Question: I have a winform C# SQL app in that i'm trying to fetch data from a table using following query
'''
fth.CommandText = "
Select Enrollment_No, Student_Name
from Final_Result_Master
where Sub_1=@Sub
and Sub_1_stat=@sta Or Sub_2=@Sub
and Sub_2_stat=@sta Or Sub_3=@Sub
and Sub_3_stat=@sta Or Sub_4=@Sub
and Sub_4_stat=@sta Or Sub_5=@Sub
and Sub_5_stat=@sta Or Sub_6=@Sub
and Sub_6_stat=@sta Or Sub_7=@Sub
and Sub_7_stat=@sta Or Sub_8=@Sub
and Sub_8_stat=@sta Or Sub_9=@Sub
and Sub_9_stat=@sta Or Sub_10=@Sub
and Sub_10_stat=@sta Or Sub_11=@Sub
and Sub_11_stat=@sta Or Sub_12=@Sub
and Sub_12_stat=@sta";
'''
after wards i'm displaying it in a data gridview.
But the problem is that the data grid view only has column names i.e Enrollment_No and Student_Name and there is no other data withing the grid
refer image

I tried to execute the same query in SSMS and it gave me output e.g 4 enrollment No's and 4 Names.
But c# commandtext does not return any rows...
What could be the problem???
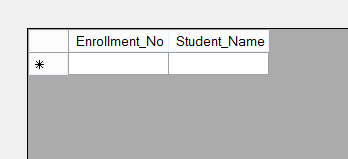
Answer: You need to use brackets properly when combining 'AND' and 'OR' in 'WHERE' clause:
Try this:
'''
fth.CommandText = "Select Enrollment_No, Student_Name
from Final_Result_Master
where (Sub_1=@Sub and Sub_1_stat=@sta)
or (Sub_2=@Sub and Sub_2_stat=@sta)
Or (Sub_3=@Sub and Sub_3_stat=@sta)
Or (Sub_4=@Sub and Sub_4_stat=@sta)
Or (Sub_5=@Sub and Sub_5_stat=@sta)
Or (Sub_6=@Sub and Sub_6_stat=@sta)
Or (Sub_7=@Sub and Sub_7_stat=@sta)
Or (Sub_8=@Sub and Sub_8_stat=@sta)
Or (Sub_9=@Sub and Sub_9_stat=@sta)
Or (Sub_10=@Sub and Sub_10_stat=@sta)
Or (Sub_11=@Sub and Sub_11_stat=@sta)
Or (Sub_12=@Sub and Sub_12_stat=@sta)";
'''
When combining 'AND' and 'OR' conditions, it is important to use brackets so that the database knows what order to evaluate each condition. (Just like when you were learning the order of operations in Math class!).
Some examples <URL>.